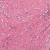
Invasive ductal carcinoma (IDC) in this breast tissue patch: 0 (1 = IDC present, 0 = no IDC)